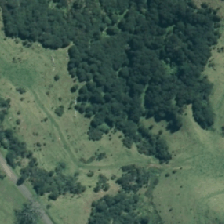
Land cover: grose_broom